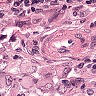
Metastatic tissue present: yes